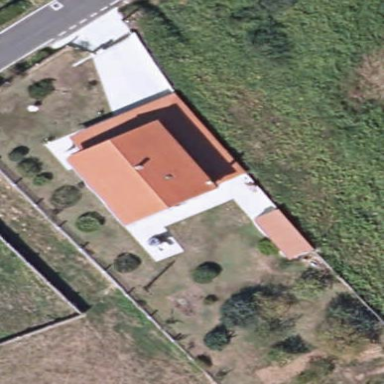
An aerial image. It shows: Simple house.